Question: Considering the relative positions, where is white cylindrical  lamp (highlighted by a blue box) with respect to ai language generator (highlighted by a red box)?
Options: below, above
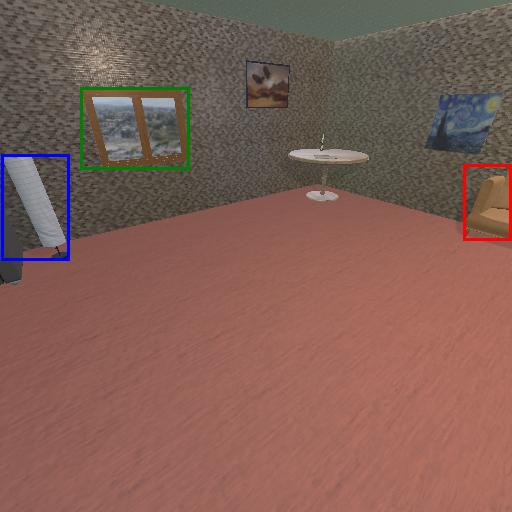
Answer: below